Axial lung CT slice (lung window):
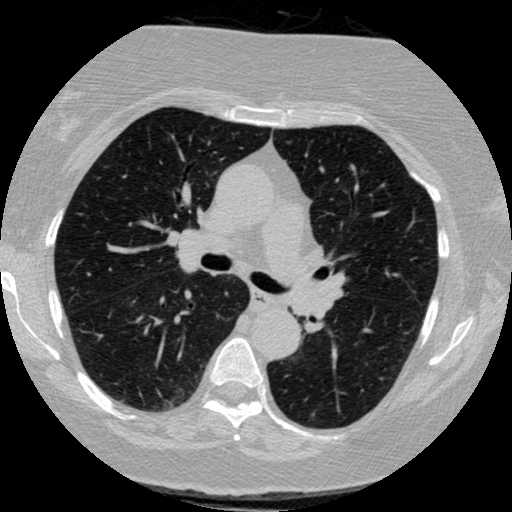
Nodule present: no